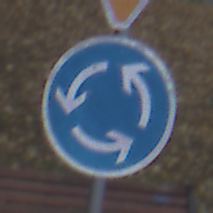
Verkehrszeichen: Kreisverkehr
Zusatzzeichen oben: VorfahrtGewaehren
Umgebung: Outdoor, Urban
Tageszeit: MorningAfternoon
Wetter: Overcast
Licht: Natural
Jahreszeit: NotSpecified
Kontrast: LowContrast